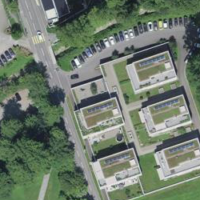
EUNIS habitat code: 53
Species observed at this site:
Eristalis tenax
Maniola jurtina
Knautia arvensis
Hypericum perforatum
Salvia glutinosa
Clematis vitalba
Cichorium intybus